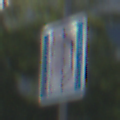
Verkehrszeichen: NothalteUndPannenbucht
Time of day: MorningAfternoon
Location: Outdoor (Urban)
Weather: Clear
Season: NotSpecified
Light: Natural